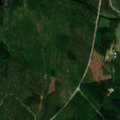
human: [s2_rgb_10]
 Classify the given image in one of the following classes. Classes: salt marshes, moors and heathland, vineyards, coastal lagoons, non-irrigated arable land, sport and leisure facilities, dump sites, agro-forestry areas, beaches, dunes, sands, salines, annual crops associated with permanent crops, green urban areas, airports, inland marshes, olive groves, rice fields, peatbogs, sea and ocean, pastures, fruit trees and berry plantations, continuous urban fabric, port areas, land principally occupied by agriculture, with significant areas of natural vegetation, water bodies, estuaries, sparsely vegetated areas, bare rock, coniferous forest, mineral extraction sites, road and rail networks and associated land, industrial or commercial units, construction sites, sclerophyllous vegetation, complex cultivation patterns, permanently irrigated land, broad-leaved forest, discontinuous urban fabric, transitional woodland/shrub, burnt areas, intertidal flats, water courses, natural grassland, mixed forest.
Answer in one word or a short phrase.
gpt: land principally occupied by agriculture, with significant areas of natural vegetation, coniferous forest, mixed forest, water bodies